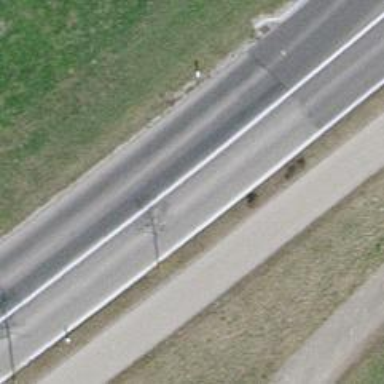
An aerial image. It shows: Secondary road with asphalt surface.